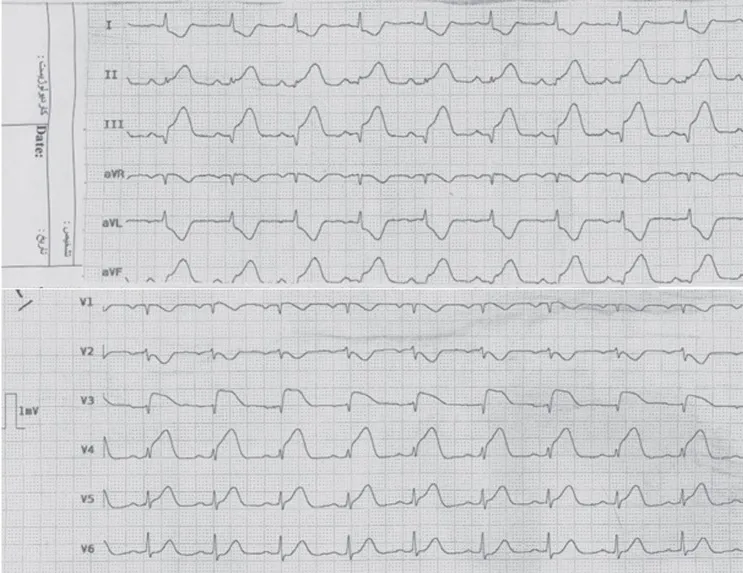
A) Standard 12-lead electrocardiogram (ECG) at initial presentation, showing an ST-segment elevation in the inferior leads (II, III, and aVF) and leads V3 - V5, along with an ST-segment depression in leads I and aVL.
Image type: electrography (ekg)